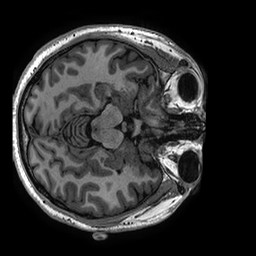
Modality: T1w
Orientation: axial
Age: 31
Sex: male
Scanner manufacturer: ge
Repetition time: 0.00733 s
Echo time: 0.003 s